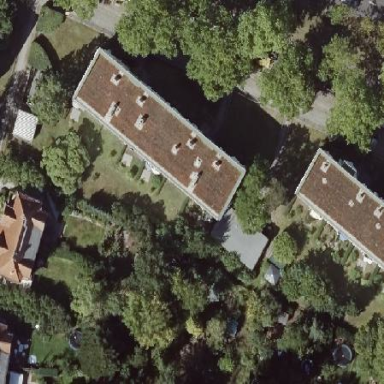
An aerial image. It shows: Apartment building with flat roof.